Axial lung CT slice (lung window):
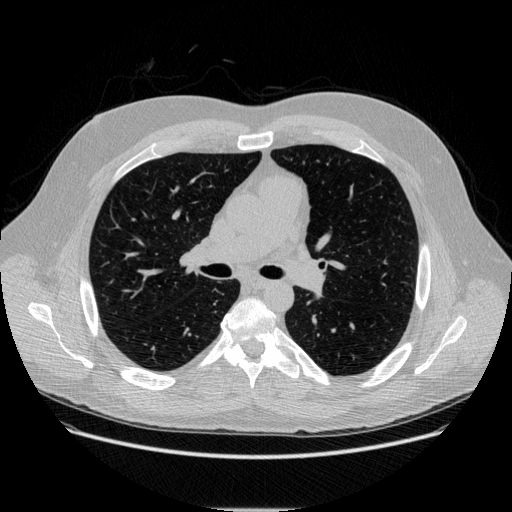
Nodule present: no